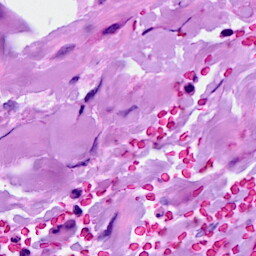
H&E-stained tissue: Breast